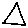
Label: triangle